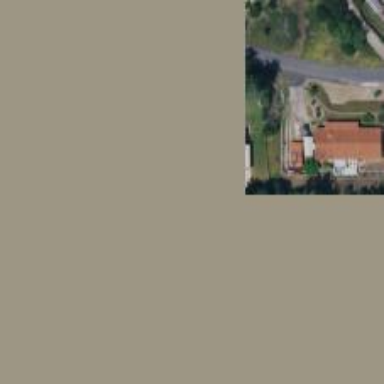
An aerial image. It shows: Simple and straightforward house.